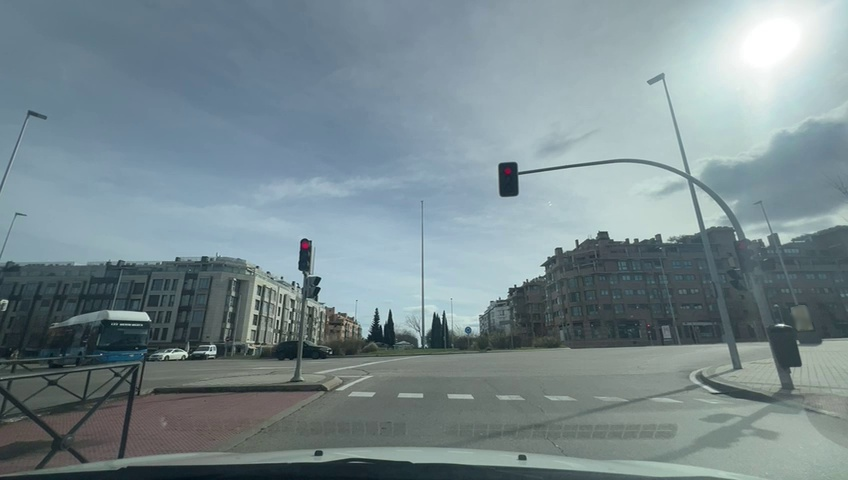
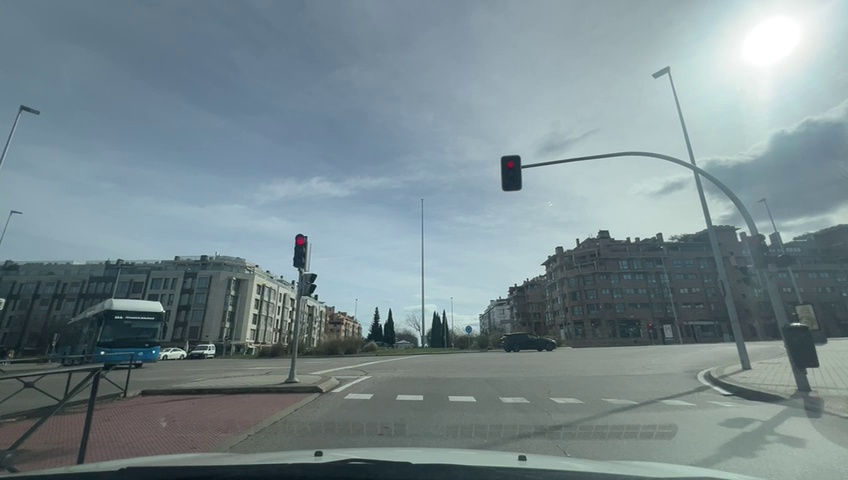
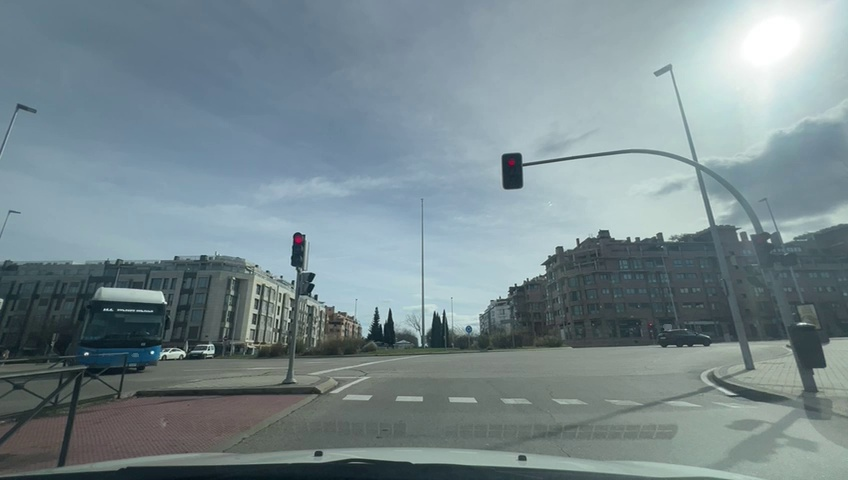
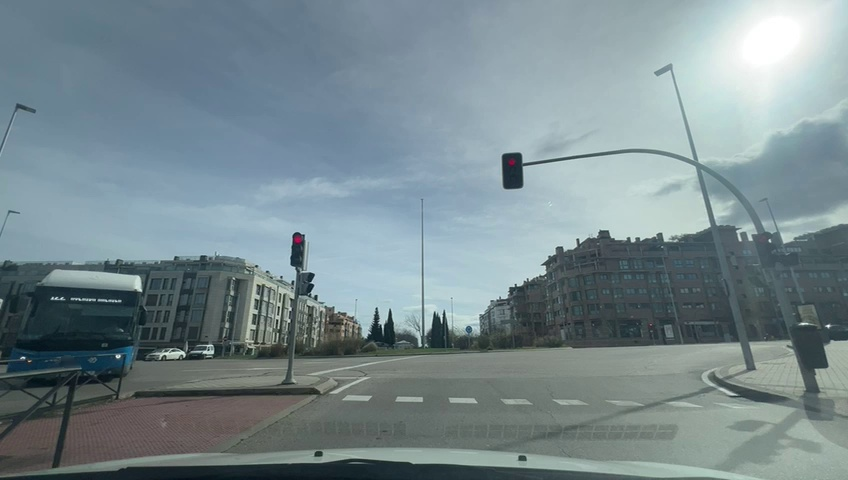
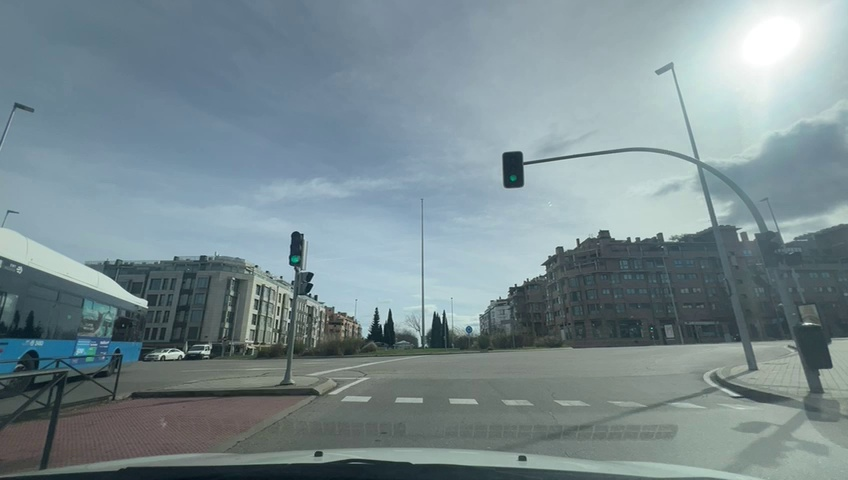
Situation: Traffic light
Question: Do you observe any red traffic light regulating the ego lane?
Answer: Yes
Reasoning: A red traffic light is visible directly ahead, aligned with the ego lane and direction of travel. At the end of the sequence, the traffic light turns to green.

Situation: Traffic light
Question: What is the color of the traffic light regulating the ego lane?
Answer: Red
Reasoning: The traffic light facing the ego lane displays red but it switches to green at the end of the sequence.

Situation: Traffic light
Question: Is the ego vehicle positioned in a dedicated right-turn lane before the traffic light?
Answer: No
Reasoning: The ego vehicle is located at a red traffic light just before entering a roundabout. At the end of the sequence, the traffic light turns to green.

Situation: Traffic light
Question: Is the ego vehicle positioned in a dedicated left-turn lane before the traffic light?
Answer: No
Reasoning: The ego vehicle is located at a red traffic light just before entering a roundabout. At the end of the sequence, the traffic light turns to green.

Situation: Traffic light
Question: Are multiple traffic lights regulating the ego direction of travel displaying different colors simultaneously?
Answer: No
Reasoning: Two traffic lights facing the ego direction, one in the right of the lane and the other one in the left of the lane. Both show red until there is a color switch of both traffic light to green, at the end of the sequence.